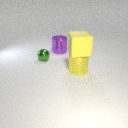
large purple metal cylinder behind small green metal sphere